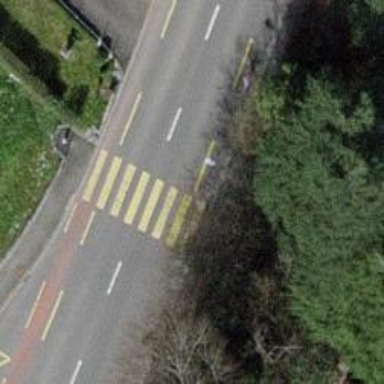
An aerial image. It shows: Marked zebra crossing on the road. The crossing is indicated by zebra markings.